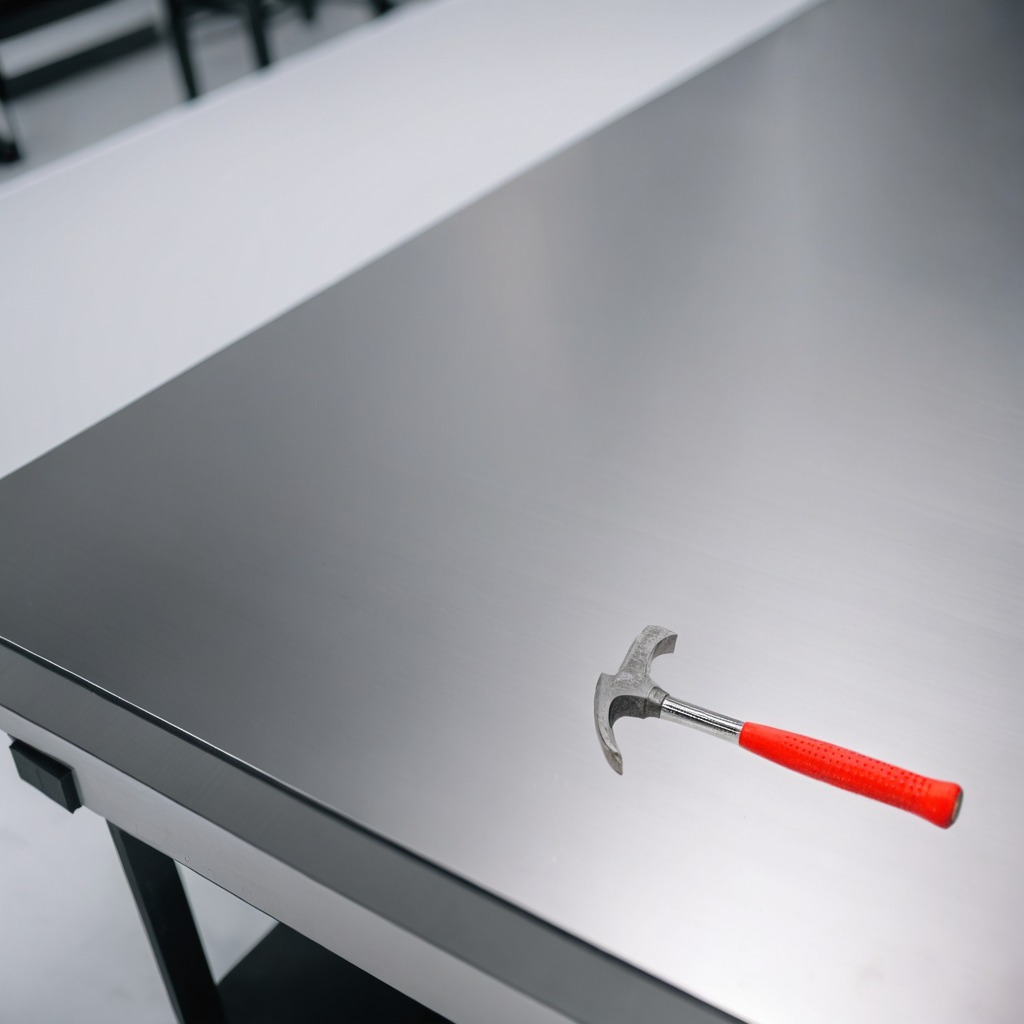
A hammer is lying on the stainless steel table.